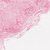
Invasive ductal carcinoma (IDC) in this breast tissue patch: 0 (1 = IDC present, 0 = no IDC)